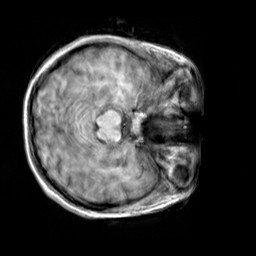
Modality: T1w
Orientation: axial
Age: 20
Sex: female
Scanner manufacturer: siemens
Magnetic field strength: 3 T
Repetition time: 2.3 s
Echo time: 0.00303 s